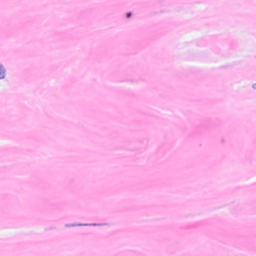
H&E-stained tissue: Breast